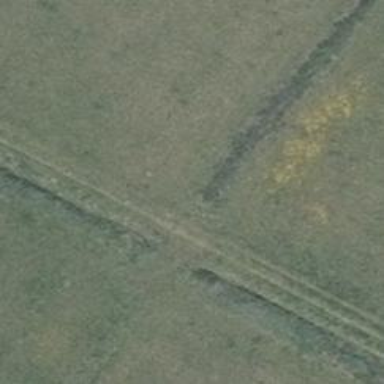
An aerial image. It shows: Track road with grade4 tracktype.